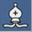
Piece: wB